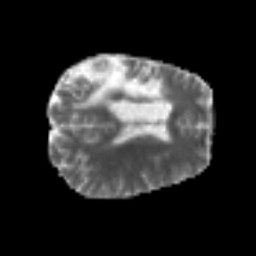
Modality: MD
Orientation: axial
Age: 43
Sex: male
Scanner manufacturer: siemens
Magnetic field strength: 3 T
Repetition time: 6.1 s
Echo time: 0.101 s